Question: I am having trouble while trying to create datatips in which are on top of the y axis label. The following picture illustrate the issue:

As you can see, the datatips created close to the ylabel will get bottom to the ylabel text, .
I generated the plot with the following (not so minimal) code, which is available bellow. You may remove the lines commented with '% may be removed', or even just put a datatip on -78 instead of a loop in order to achieve a faster testing script, but I leave this code if someone one day wants it to create custom datatips (in this case, consider seeing also <URL>:
'''
gradientStep = 1e-1;
x=-100:gradientStep:100; xSize=numel(x);
y=x.^3-x.^2;
figH=figure(42);
lineH=plot(x,y);
ylabel('YLabel (YUnits)','FontSize',16)
xlabel('XLabel (XUnits)','FontSize',16)
dcH=datacursormode(figH);
nTips = 20; % May change the loop for a datatip at x=-78.
for pos = round(linspace(2,xSize,nTips))
datatipH=dcH.createDatatip(lineH,...
struct('Position',[x(pos) y(pos)]));
orientation = 'top-left';
if pos>1
tipText{1} = 'The grandient here is: ';
tipText{2} = ['\Deltax:',sprintf('%d',x(pos)-x(pos-1)),' XUnits'];
tipText{3} = ['\Deltay:',sprintf('%d',y(pos)-y(pos-1)),' YUnits'];
else
tipText = 'Cannot calculate gradient here.';
end
bkgColor = [1 1 .5]; % May be removed.
fontSize = 12; % May be removed.
set(datatipH,'StringFcn',(@(~,~) tipText),'Orientation',...
orientation,'backGroundColor',bkgColor,'FontSize',...
fontSize,'Draggable','on'); % Only set text and orientation needed.
datatipTextBoxH=get(datatipH,'TextBoxHandle'); % May be removed.
uistack(datatipH,'top'); % Unfortunately makes no effect, since the ylabel handles is not at the axes children list
datatipTextBoxH=get(datatipH,'TextBoxHandle');
set(datatipTextBoxH,'HorizontalAlignment','left',...
'VerticalAlignment','top','Margin',0.02,'Interpreter',...
'tex','FontName','Courier','FontSize',fontSize); % May be removed.
end
uistack(get(gca,'YLabel'),'bottom') % Also makes no effect, for the same reason.
'''
I have tried:
- -
---
: After implementing the @horchler' solution, a new issue appeared: when zooming and panning the axes, the axes label would also move. I've found a small fix for that, I changed the following aspects:
- - 'localAxisUpdate'<URL>
The resulting code is as follows:
'''
function test
gradientStep = 1e-1;
x=-100:gradientStep:100; xSize=numel(x);
y=x.^3-x.^2;
figH=figure(42);
lineH=plot(x,y);
ylabel('YLabel (YUnits)','FontSize',16)
xlabel('XLabel (XUnits)','FontSize',16)
dcH=datacursormode(figH);
%nTips = 20;
%for pos = round(linspace(2,xSize,nTips))
pos = find(x>-78,1);
datatipH=dcH.createDatatip(lineH,...
struct('Position',[x(pos) y(pos) 1]));
orientation = 'top-left';
if pos>1
tipText{1} = 'The grandient here is: ';
tipText{2} = ['\Deltax:',sprintf('%d',x(pos)-x(pos-1)),' XUnits'];
tipText{3} = ['\Deltay:',sprintf('%d',y(pos)-y(pos-1)),' YUnits'];
else
tipText = 'Cannot calculate gradient here.';
end
bkgColor = [1 1 .5]; % Light Yellow
fontSize = 12;
set(datatipH,'StringFcn',(@(~,~) tipText),'Orientation',...
orientation,'backGroundColor',bkgColor,'FontSize',...
fontSize,'Draggable','on');
datatipTextBoxH=get(datatipH,'TextBoxHandle');
datatipTextBoxH=get(datatipH,'TextBoxHandle');
set(datatipTextBoxH,'HorizontalAlignment','left',...
'VerticalAlignment','top','Margin',0.02,'Interpreter',...
%end
% Set changes due to zoom and pan to also use adaptativeDateTicks:
set(zoom(figH),'ActionPostCallback',...
@(~,~) localAxisUpdate(gca));
set(pan(figH),'ActionPostCallback',...
@(~,~) localAxisUpdate(gca));
end
function localAxisUpdate(aH)
% Fix axis label on top of datatip:
ylh = get(aH,'YLabel');
% Get original YLabel properties
ylstruct = get(ylh);
% Get settable fields:
yfieldnames=fieldnames(rmfield(set(ylh),'Position'))';
% Remove old label:
delete(ylh)
% Create new one:
ylh = ylabel(aH,'Dummy');
% Send it bottom:
ylpos = get(ylh,'Position');
set(ylh, 'Position', [ylpos(1:2) 0]);
% Reset new ylabel to old values:
for field=yfieldnames
field = field{1};
set(ylh,field,ylstruct.(field));
end
end
'''
This approach creates an unwanted effect, which is the ylabel will move across the figure until the mouse button is released.
I think the solution may be more or less as it was done in <URL>, but now I would need the listener to the ylabel postset property. Does anyone knows how to do that? If you are a windows user, you can also try to help, .
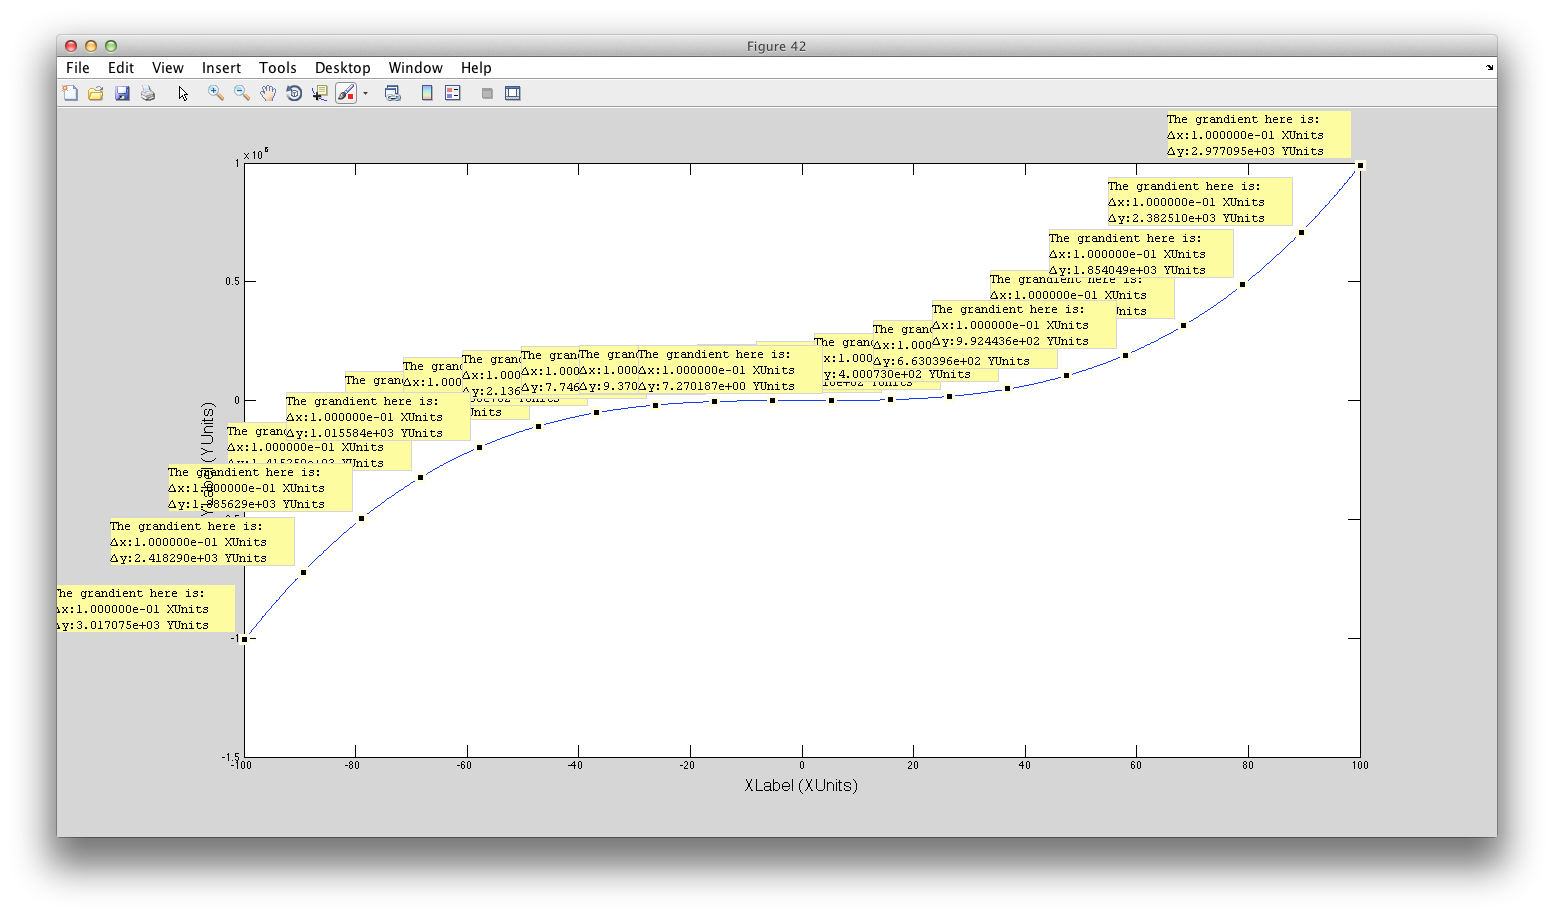
Answer: A workaround that uses both <URL>, so useful when zooming/panning multiple plots, and the visibilty of plots.
1. create an axes (hax_1) with the function to be plotted, without the datatips
2. create an axes (hax_2) with the function to be plotted AND the datatips but without the axes labels
3. set hax_2 visibility to 'off' (this will plot the datatips above the first axes labels)
4. link the 2 axes with linkaxes([hax_1 hax_2],'xy'); (zooming and panning on one of the axes will modify on the fly the second axes)
This gives with your first code (not the edited one):
'''
gradientStep = 1e-1;
x=-100:gradientStep:100; xSize=numel(x);
y=x.^3-x.^2;
figH=figure(42);
plot(x,y);
ylabel('YLabel (YUnits)','FontSize',16)
xlabel('XLabel (XUnits)','FontSize',16)
%%%%%%%%%%%%%%%%%%%%%%%%%%%%%%%%%%%%%%%%%%%%%%%%
% modification starts
hax_1 = gca;
hax_2 = axes('Position', get(hax_1,'Position'));
lineH = plot(x,y);
linkaxes([hax_1 hax_2],'xy');
set(hax_2,'Visible', 'off');
% modification ends
%%%%%%%%%%%%%%%%%%%%%%%%%%%%%%%%%%%%%%%%%%%%%%%%
dcH=datacursormode(figH);
nTips = 20; % May change the loop for a datatip at x=-78.
for pos = round(linspace(2,xSize,nTips))
datatipH=dcH.createDatatip(lineH,struct('Position',[x(pos) y(pos)]));
orientation = 'top-left';
if pos>1
tipText{1} = 'The grandient here is: ';
tipText{2} = ['\Deltax:',sprintf('%d',x(pos)-x(pos-1)),' XUnits'];
tipText{3} = ['\Deltay:',sprintf('%d',y(pos)-y(pos-1)),' YUnits'];
else
tipText = 'Cannot calculate gradient here.';
end
bkgColor = [1 1 .5]; % May be removed.
fontSize = 12; % May be removed.
set(datatipH,'StringFcn',(@(~,~) tipText),'Orientation',orientation,'backGroundColor',bkgColor,'FontSize',fontSize,'Draggable','on'); % Only set text and orientation needed.
datatipTextBoxH=get(datatipH,'TextBoxHandle');
set(datatipTextBoxH,'HorizontalAlignment','left','VerticalAlignment','top','Margin',0.02,'Interpreter','tex','FontName','Courier','FontSize',fontSize); % May be removed.
end
'''
I am on OSX 10.8.4, R2012b, and had the same issue as yours. Here, the proposed solution plots datatips above the axis labels and allow zooming/panning without making use of undocumented features of matlab.